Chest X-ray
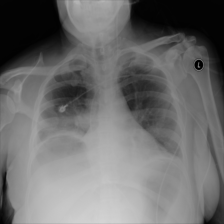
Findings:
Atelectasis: negative
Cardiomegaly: negative
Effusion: negative
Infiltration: negative
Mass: negative
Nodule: negative
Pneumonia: negative
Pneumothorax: negative
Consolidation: negative
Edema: negative
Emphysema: negative
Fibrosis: negative
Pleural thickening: negative
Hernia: negative